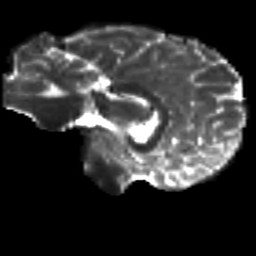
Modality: T2w
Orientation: sagittal
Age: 19
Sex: male
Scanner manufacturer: siemens
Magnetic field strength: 3 T
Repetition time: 8.8 s
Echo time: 0.085 s